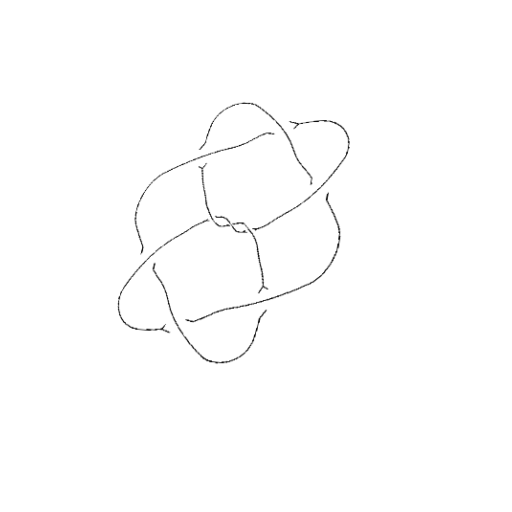
Crossing number: 9